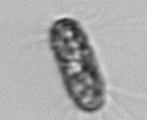
Label: Corethron_hystrix